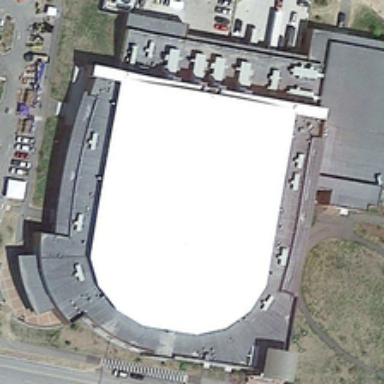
Two roads are around a large building .